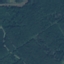
Land use / land cover class: Forest